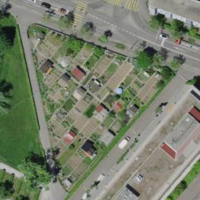
EUNIS habitat code: 53
Species observed at this site:
Prunus padus